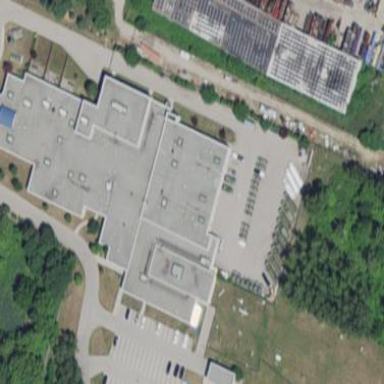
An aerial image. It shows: Military armoury building.